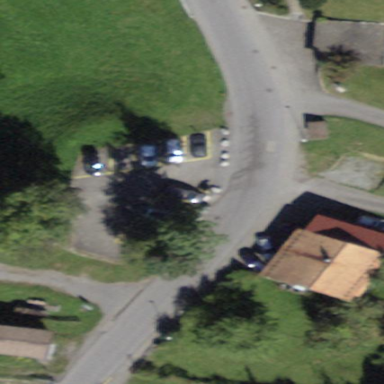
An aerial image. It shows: Parking area with unpaved surface.